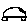
Label: car